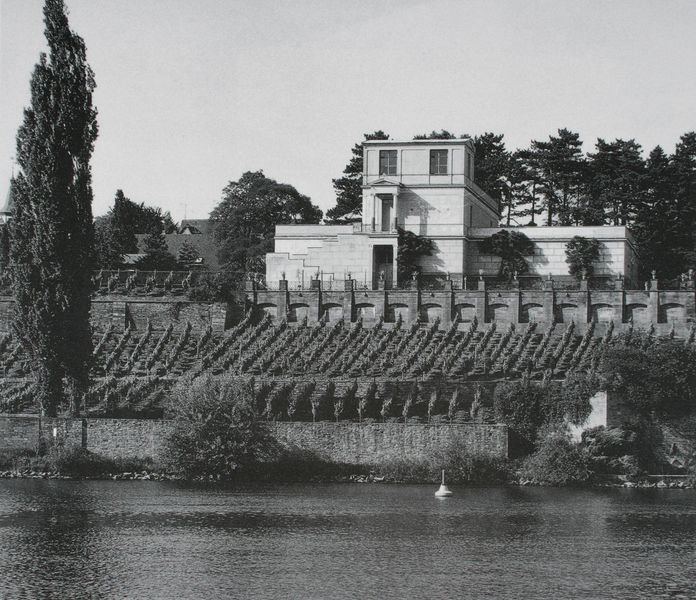
Titel: Blick vom Main
Künstler: Friedrich von Gärtner
Standort: Aschaffenburg
Institution: Pompejanum
Schlagwörter: baum, blätter, himmel, meer, wasser, bäume, fluss, landschaft, see, ufer, fenster, grau, schwarz, säulen, tür, weiss, dach, gebäude, haus, alt, trinken, architektur, stein, flusslauf, häuser, pappel, strauch, busch, büsche, einsam, gewässer, sträucher, schön, wald, zypressen, balkon, wellen, schwan, italien, abhang, hang, mauer, treppe, wein, geländer, stufen, foto, fotografie, urlaub, schwarzweiss, stöcke, photo, reihen, villa, weintrauben, haus am see, etagen, reben, stockwerke, sicher, weinberg, weinreben, weinstöcke, nischen, boje, pappe, arkazien, main, boja, maer, pflanzung, bollwerk, ladschafgt, l, fliuss, aschaffenburg, immobilie, abgeschottet, schwaan, architektenhaus